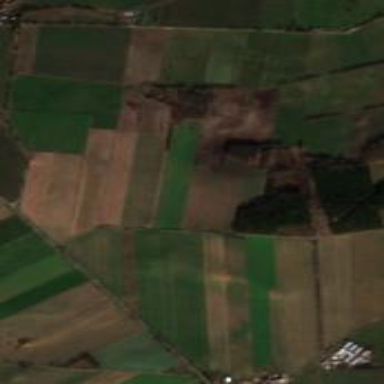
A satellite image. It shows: View of farmland.